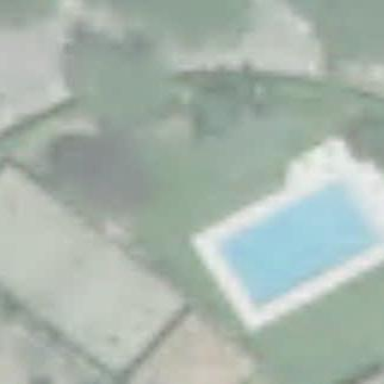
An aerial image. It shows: Swimming pool located in leisure land.